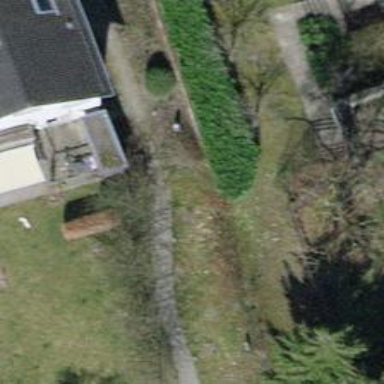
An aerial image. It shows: Hedge barrier.